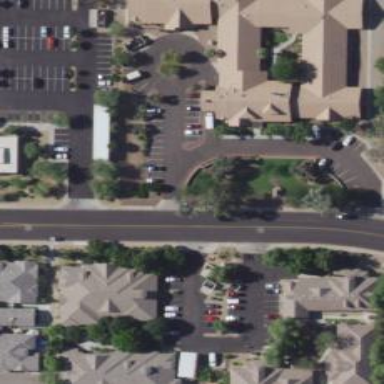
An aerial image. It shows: Nursing home.